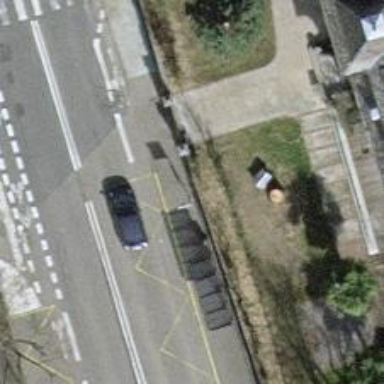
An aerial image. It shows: Platform for public transport. The platform is located by the road.